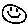
Label: smiley face